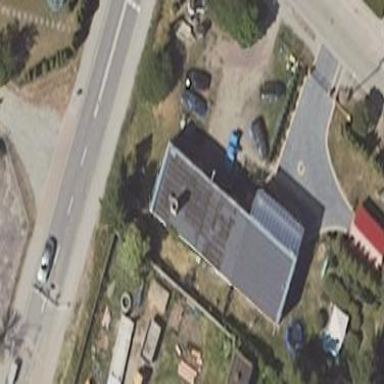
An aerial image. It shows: Industrial building.